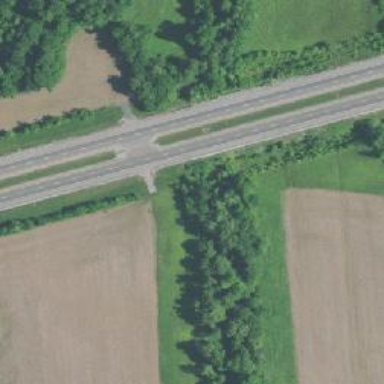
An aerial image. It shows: Trunk highway.